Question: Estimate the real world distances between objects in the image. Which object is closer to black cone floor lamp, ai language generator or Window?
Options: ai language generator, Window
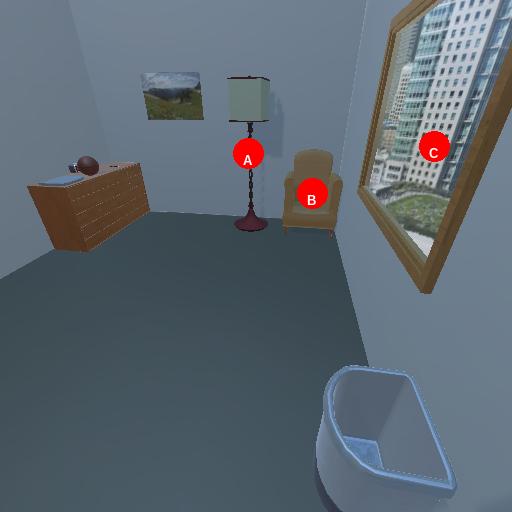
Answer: ai language generator